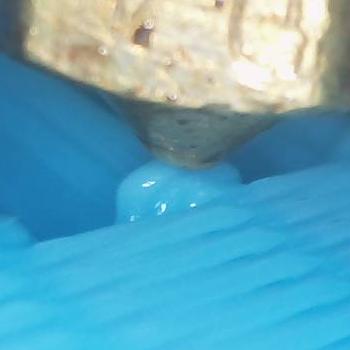
Flow rate: 283%